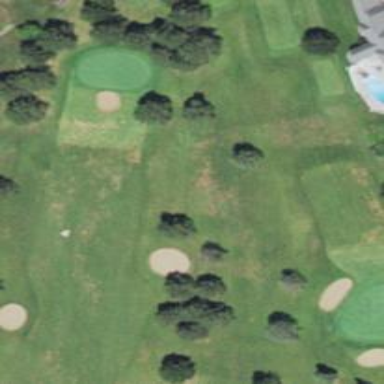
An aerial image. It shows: Area of rough grass used for golf.